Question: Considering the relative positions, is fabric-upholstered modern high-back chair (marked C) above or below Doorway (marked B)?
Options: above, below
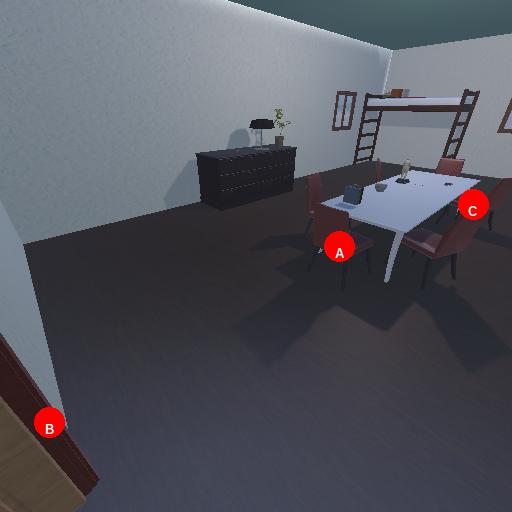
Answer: above